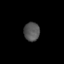
Tissue: skin
Cell type: T cells
Senescence score: 0.2845
Nuclear area (px): 290
Mean DAPI intensity: 84.669